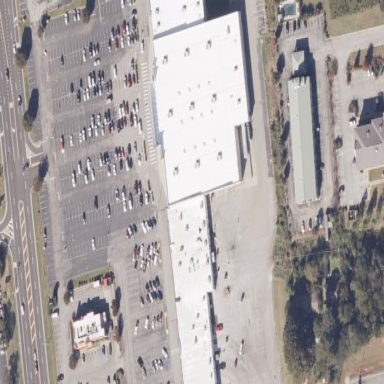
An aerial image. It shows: Retail building.